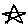
Label: star